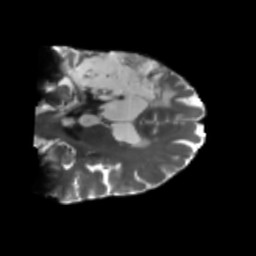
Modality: T2w
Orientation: coronal
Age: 60
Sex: male
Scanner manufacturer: siemens
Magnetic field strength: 3 T
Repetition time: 5.25 s
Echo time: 0.08 s